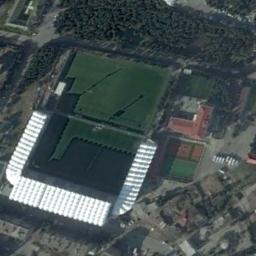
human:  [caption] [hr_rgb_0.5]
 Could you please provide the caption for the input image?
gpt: This oval stadium is surrounded by dense residential areas .

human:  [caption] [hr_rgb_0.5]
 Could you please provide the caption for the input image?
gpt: The stadium is on the bare land next to some buildings and trees .

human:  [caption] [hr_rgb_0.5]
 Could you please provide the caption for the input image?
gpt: Square stadium next to the forest and residential area .

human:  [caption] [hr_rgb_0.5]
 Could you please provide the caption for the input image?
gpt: There are many trees beside the stadium .

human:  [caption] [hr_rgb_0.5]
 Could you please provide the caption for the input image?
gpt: There are many green trees near the stadium with a white roof .